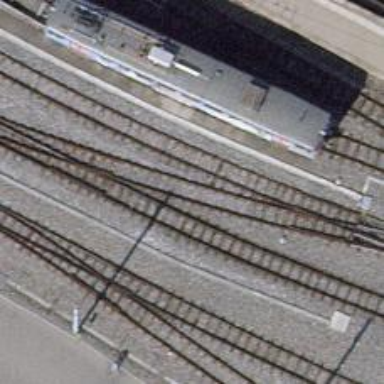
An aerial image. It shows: Narrow-gauge railway track with one electrified contact line.